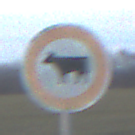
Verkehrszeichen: VerbotViehtrieb
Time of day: SunriseSunset
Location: Outdoor (Nature)
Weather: PartlyCloudy
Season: NotSpecified
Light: Natural